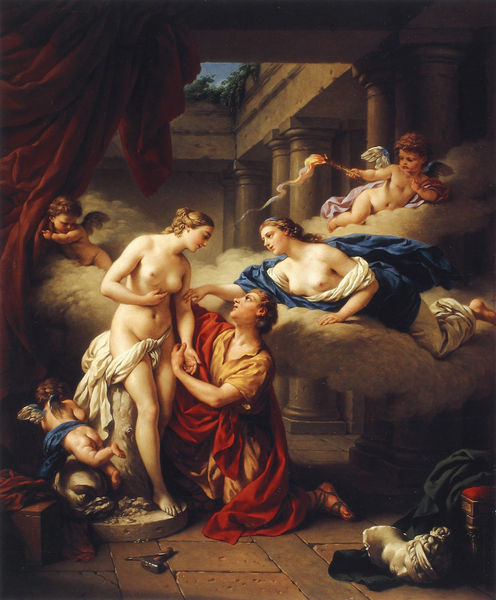
Titel: Pygmalion
Künstler: Louis-Jean-Francois Lagrenée
Institution: Helsinki, Sinebrychoff Art Museum, The Finnish National Gallery
Schlagwörter: akt, blau, gemälde, kopf, mann, nackt, umhang, wolken, frauen, frau, marmor, säule, säulen, ölbild, hund, rot, tuch, wolke, malerei, vorhang, gewand, tücher, klassizismus, engel, putte, putto, statue, fell, liebe, büste, muse, bett, innenhof, allegorie, mythologie, jüngling, hammer, tempel, putten, fackel, bildhauer, genius, meißel, kopfbüste, wolek, nputten, fellt, vorhang+muse